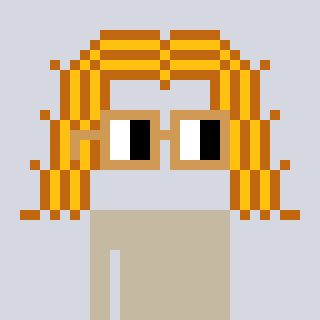
a pixel art character with square brown glasses, a hair-shaped head and a bege-colored body on a cool background